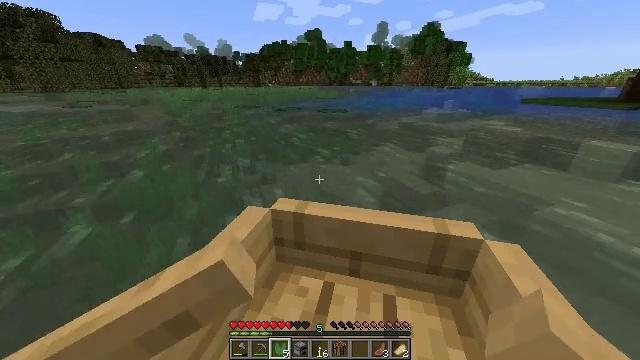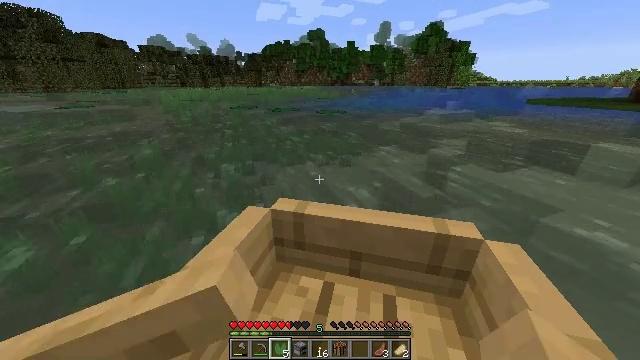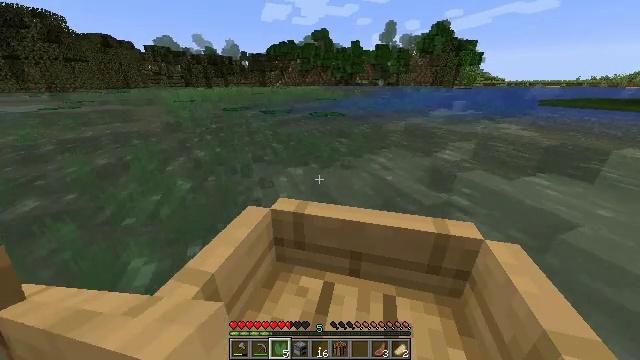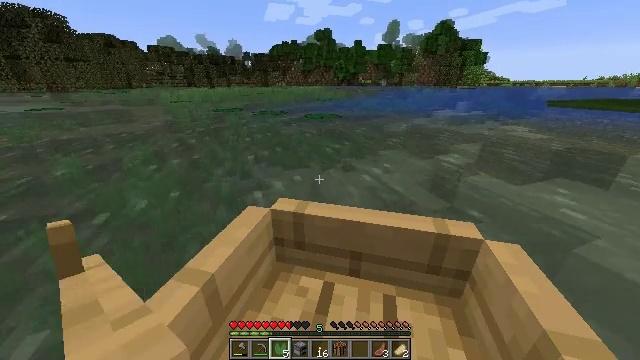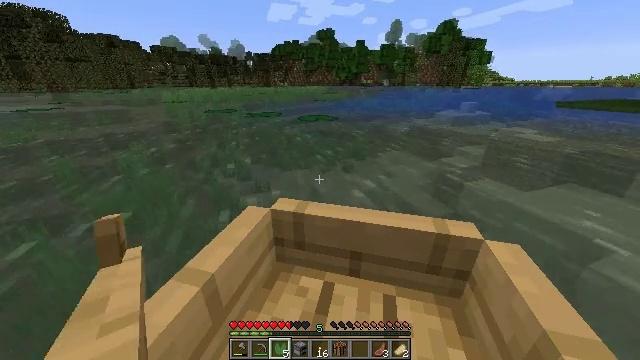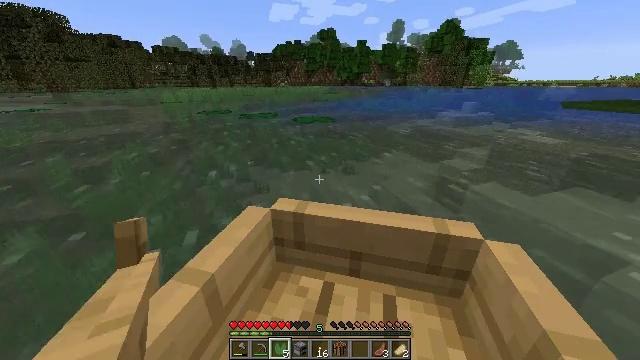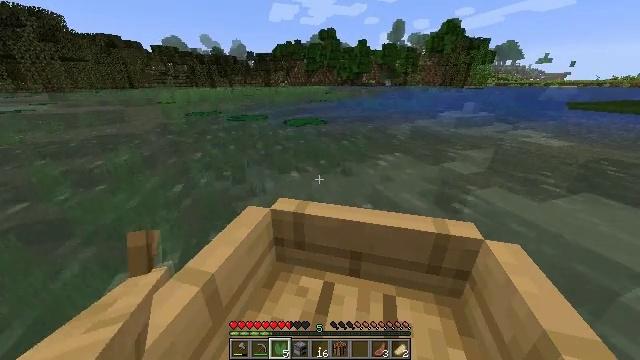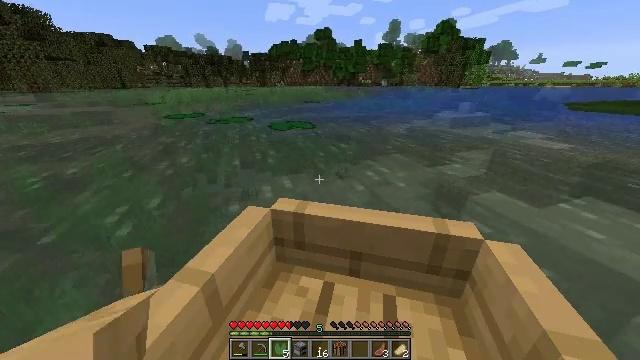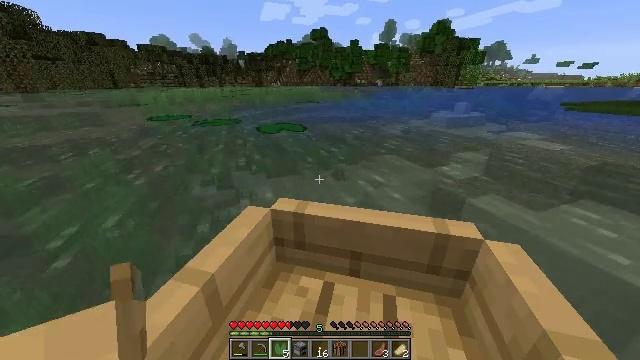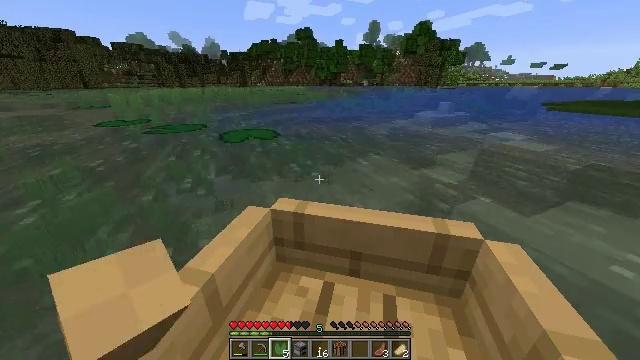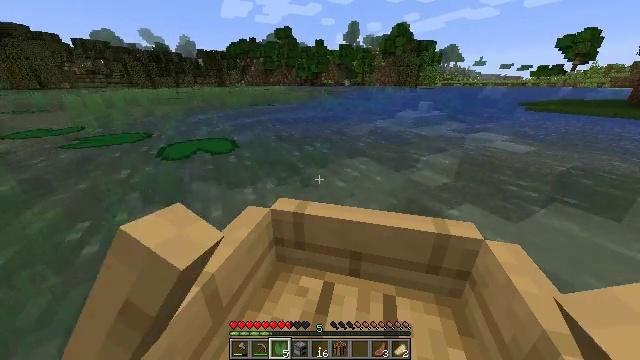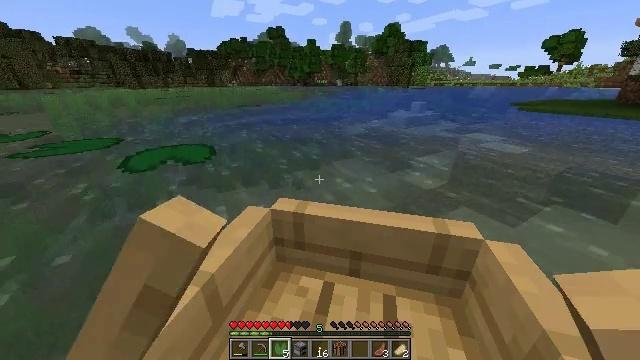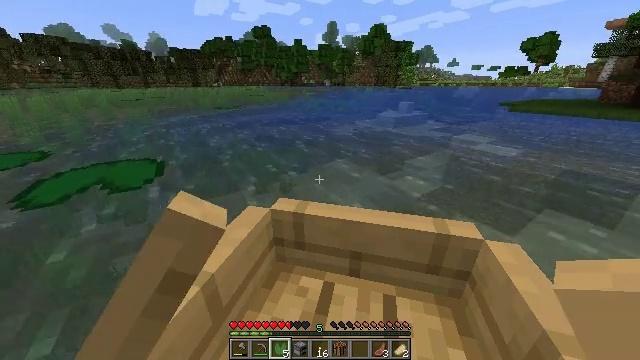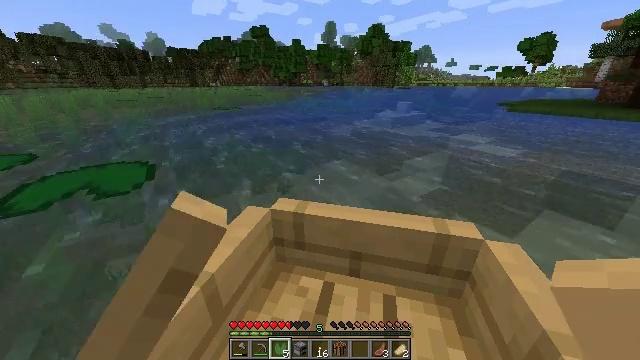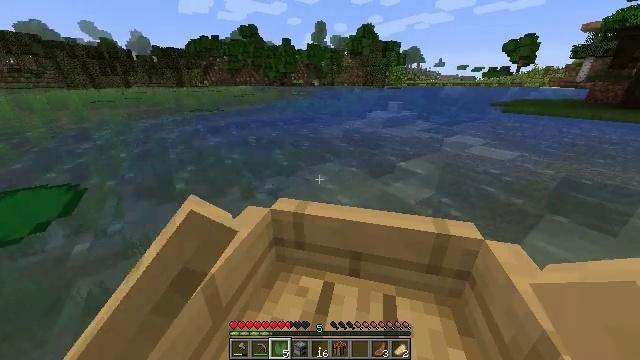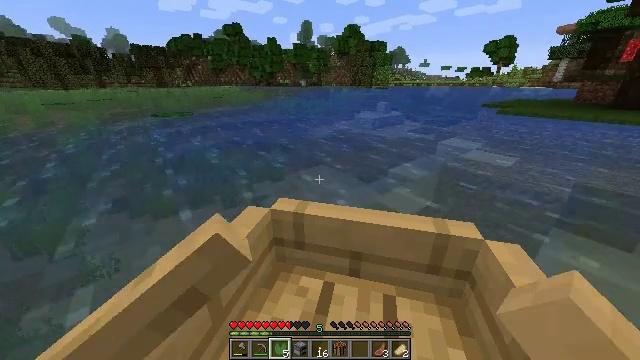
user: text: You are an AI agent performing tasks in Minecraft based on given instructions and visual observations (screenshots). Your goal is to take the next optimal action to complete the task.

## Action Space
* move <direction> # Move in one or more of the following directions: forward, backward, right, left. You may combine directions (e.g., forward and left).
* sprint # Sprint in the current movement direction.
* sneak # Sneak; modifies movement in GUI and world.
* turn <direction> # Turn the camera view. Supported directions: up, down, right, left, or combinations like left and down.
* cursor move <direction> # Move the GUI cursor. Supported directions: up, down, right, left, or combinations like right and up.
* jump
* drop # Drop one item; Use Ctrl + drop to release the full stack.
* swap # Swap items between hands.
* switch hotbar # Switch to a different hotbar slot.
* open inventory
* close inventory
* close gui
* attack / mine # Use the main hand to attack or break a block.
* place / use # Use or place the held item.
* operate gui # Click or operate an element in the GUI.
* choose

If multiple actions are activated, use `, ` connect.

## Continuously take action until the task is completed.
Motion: motion action
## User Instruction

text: Drop a lily pad.
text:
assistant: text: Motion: move forward
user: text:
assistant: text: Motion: move forward
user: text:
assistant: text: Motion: move forward
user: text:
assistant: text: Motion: move forward
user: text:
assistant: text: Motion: move forward and move right
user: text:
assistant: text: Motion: move forward and move right
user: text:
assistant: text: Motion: move forward and move right
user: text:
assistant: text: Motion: move forward and move right
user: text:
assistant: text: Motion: move forward
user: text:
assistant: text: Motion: move forward
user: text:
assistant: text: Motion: move forward
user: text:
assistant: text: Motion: move forward
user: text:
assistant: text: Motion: move forward
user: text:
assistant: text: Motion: move forward
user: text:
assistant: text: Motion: move forward
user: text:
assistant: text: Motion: move forward
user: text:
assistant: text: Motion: move forward
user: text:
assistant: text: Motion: move forward
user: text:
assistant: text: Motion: move forward
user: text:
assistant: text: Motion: move forward
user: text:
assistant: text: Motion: move forward
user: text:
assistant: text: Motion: move forward
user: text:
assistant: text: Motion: move forward
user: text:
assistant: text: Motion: move forward
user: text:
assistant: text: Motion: move forward
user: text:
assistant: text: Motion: move forward
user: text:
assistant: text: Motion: move forward
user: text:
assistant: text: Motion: move forward
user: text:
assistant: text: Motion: move forward and move right
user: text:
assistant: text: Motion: move forward and move right